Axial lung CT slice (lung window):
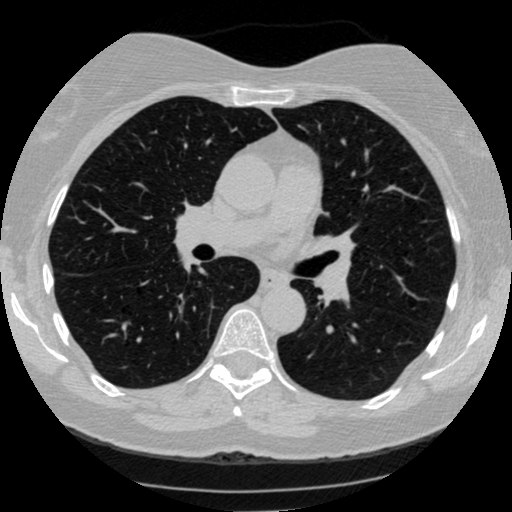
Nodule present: no